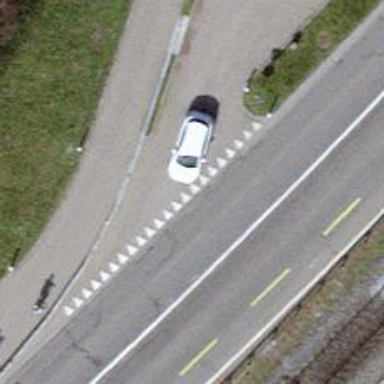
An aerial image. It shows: Road with "give way" sign.